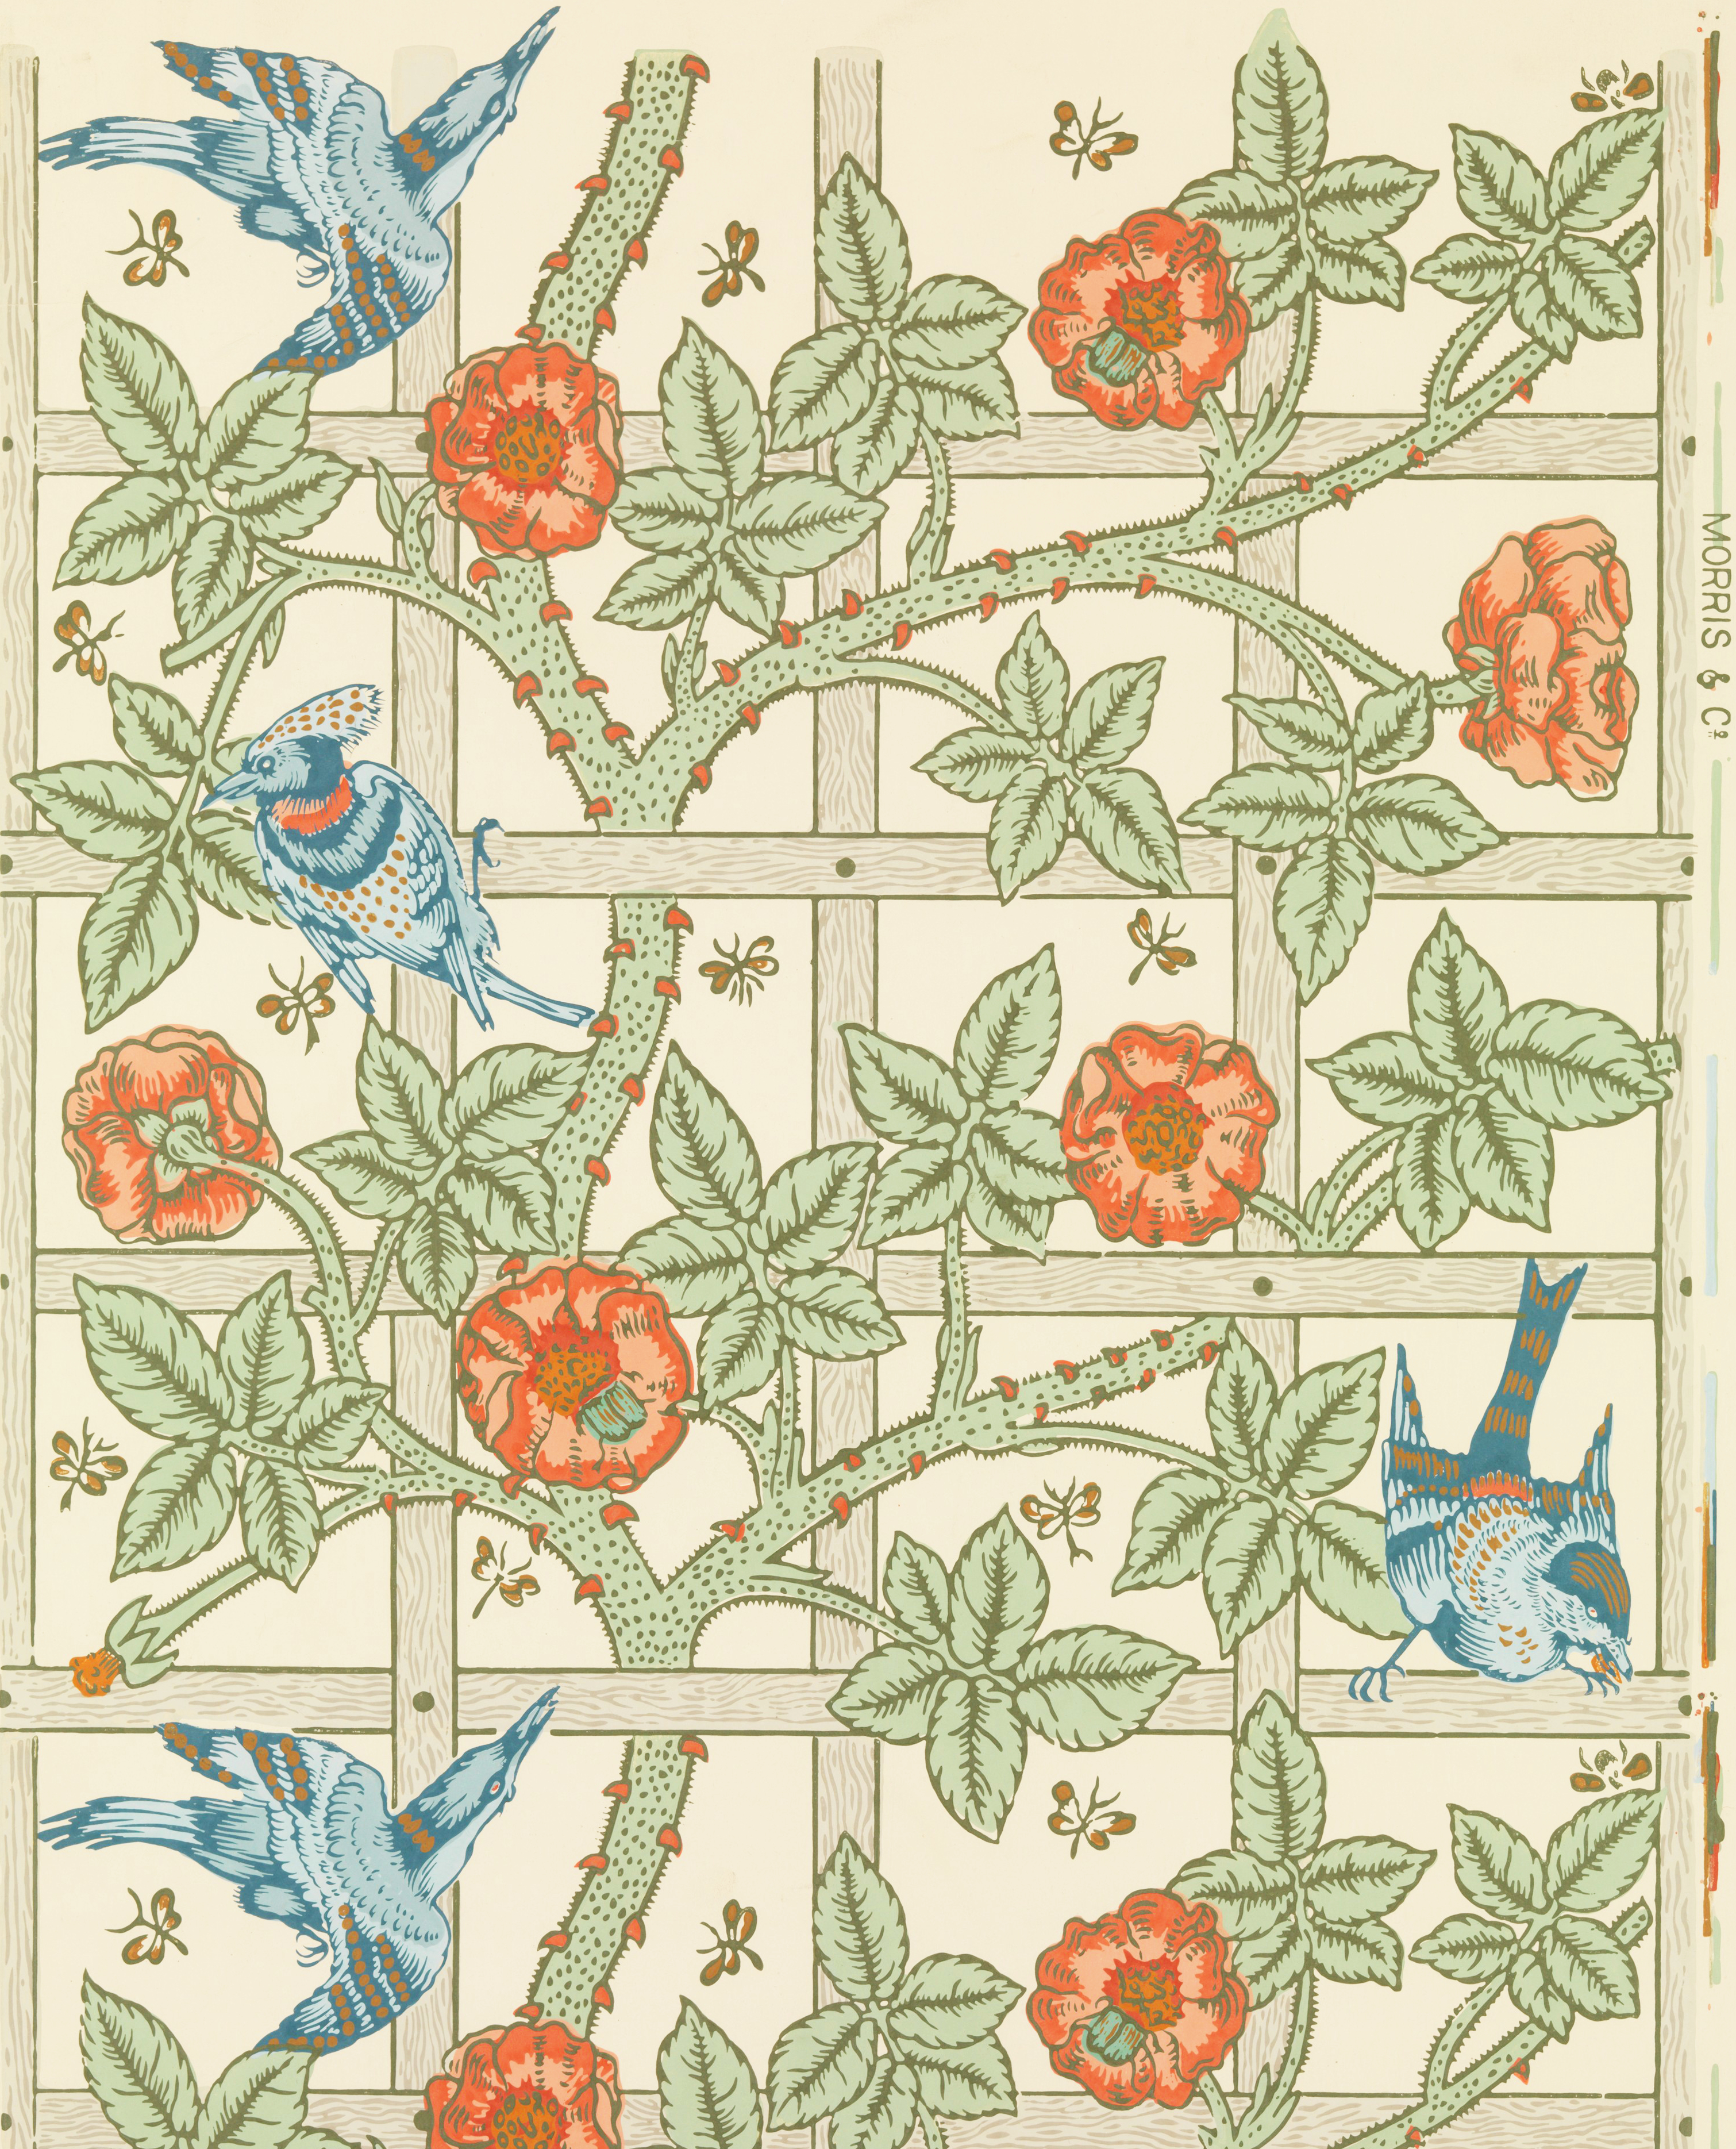
Design: Trellis
Year: 1862